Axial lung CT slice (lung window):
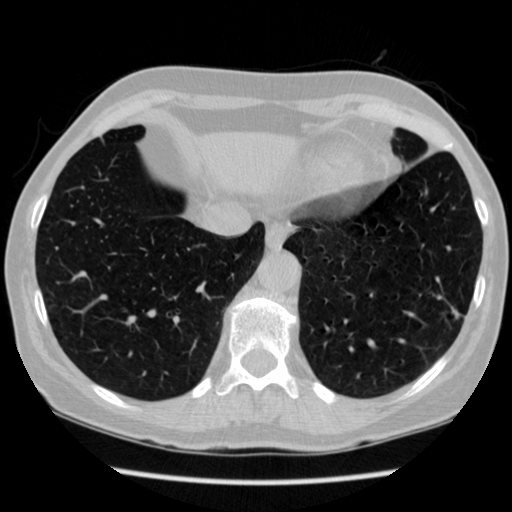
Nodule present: no